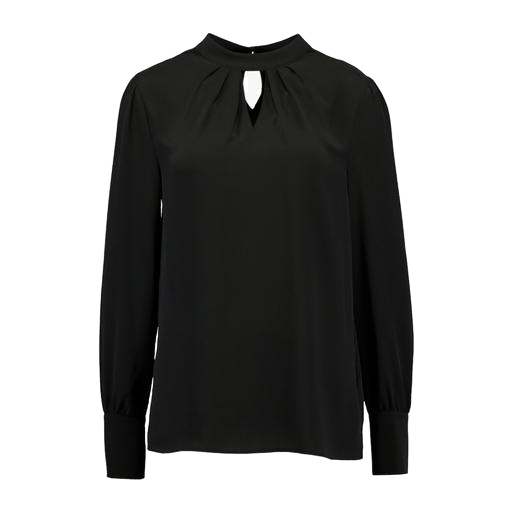
vero moda black high neck blouse, l/s blouse, black keyhole neckline blouse, white background